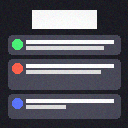
Screen state: on